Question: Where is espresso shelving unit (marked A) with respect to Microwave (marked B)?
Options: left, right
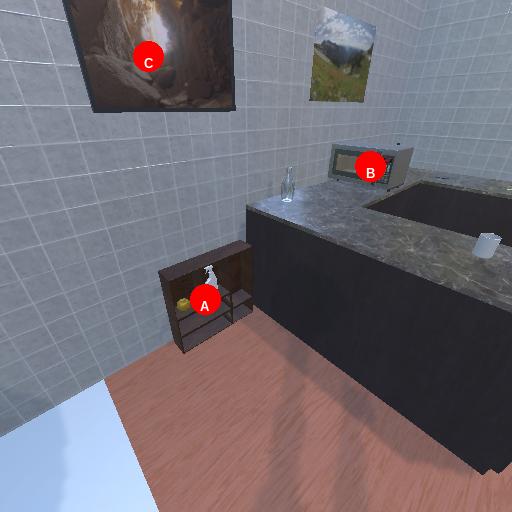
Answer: left